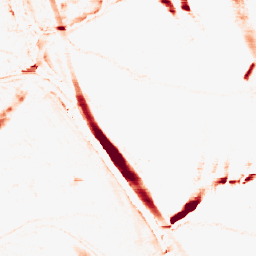
Category: morphological
Decomposition family: morphological_rect
Decomposition parameters: operation: opening
width: 20
height: 5
Upsampling method: area
Upsampling parameters: scale: 2
Upsampling scale: 2